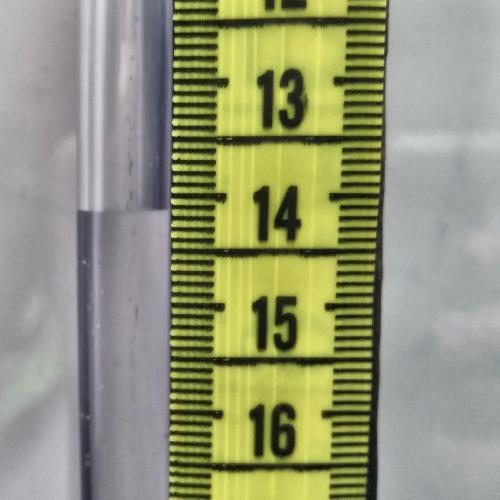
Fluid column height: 14.1 cm